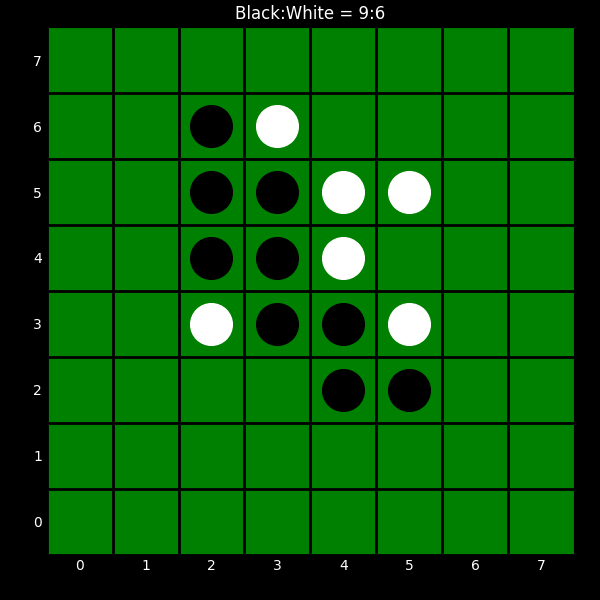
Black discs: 9
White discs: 6